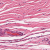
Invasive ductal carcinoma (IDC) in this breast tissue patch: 0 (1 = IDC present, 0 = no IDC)